Frequency: 85000
Velocity: 0,2635
Power: 18,4
Pulse duration: 0,0000001
Pass count: 1
Magnification: 10
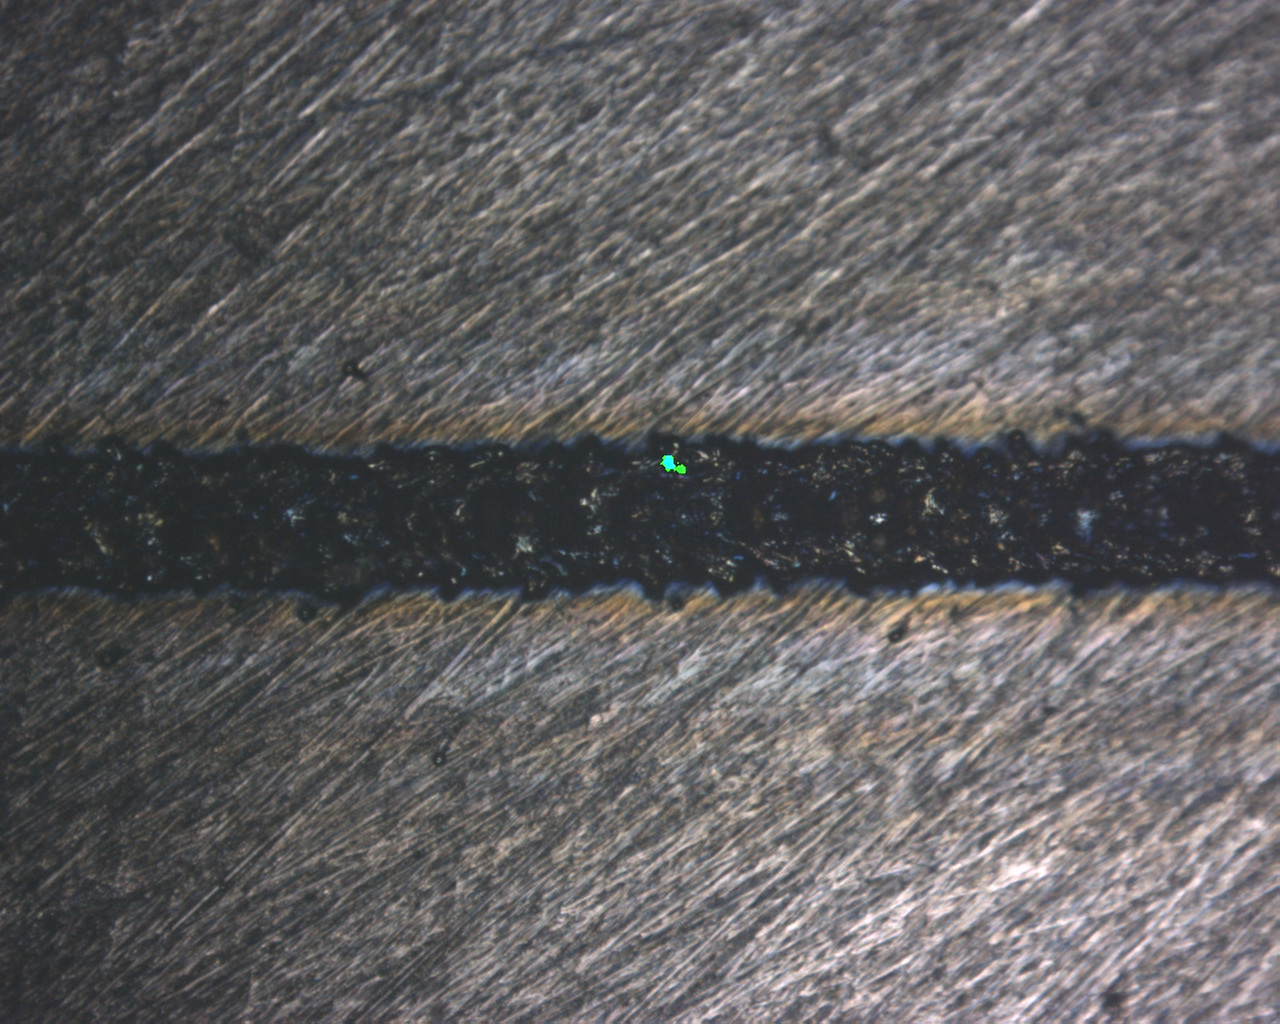
Measured width: 142.34
Other width: 47.357